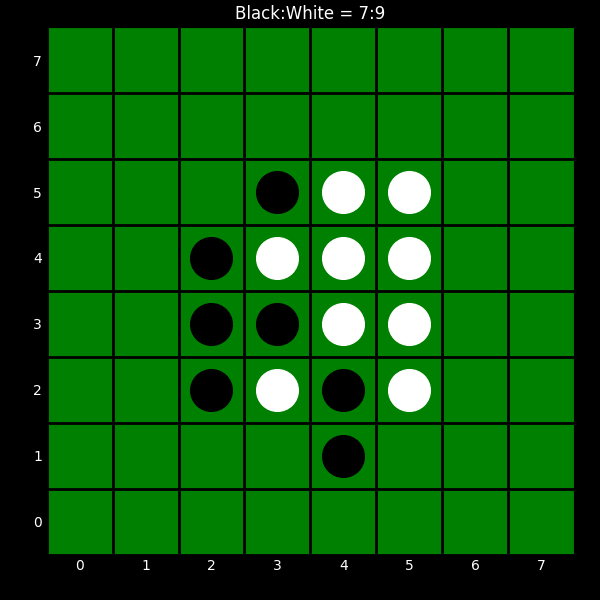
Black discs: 7
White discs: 9